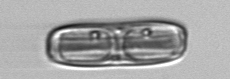
Label: Ephemera